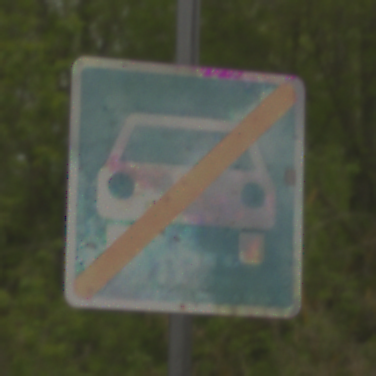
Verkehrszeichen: EndeKraftfahrstrasse
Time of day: MorningAfternoon
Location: Outdoor (Nature)
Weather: Overcast
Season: NotSpecified
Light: Natural